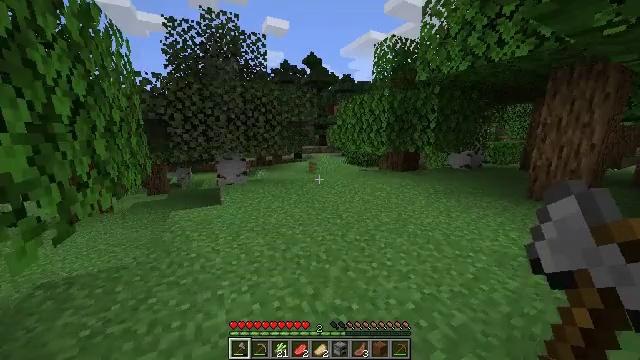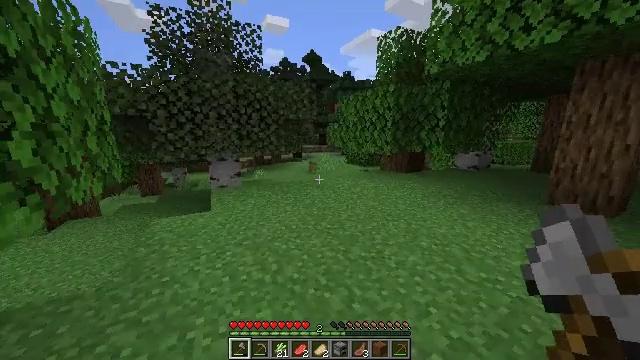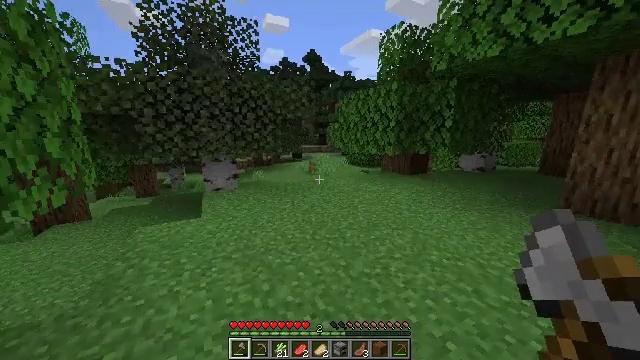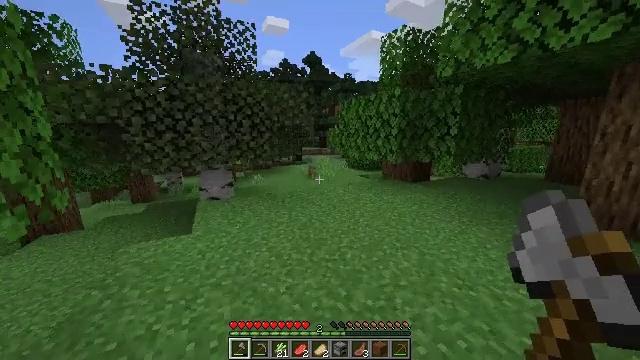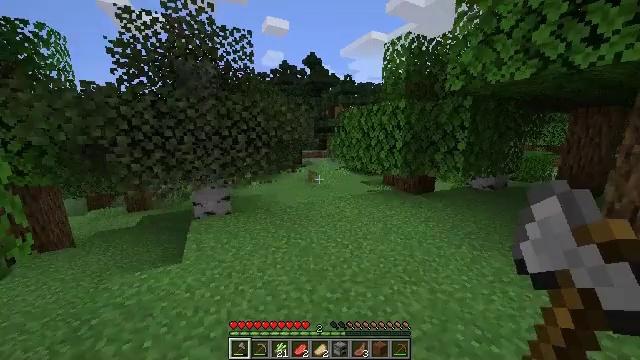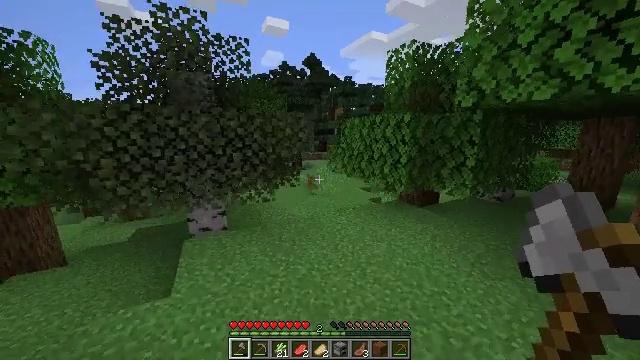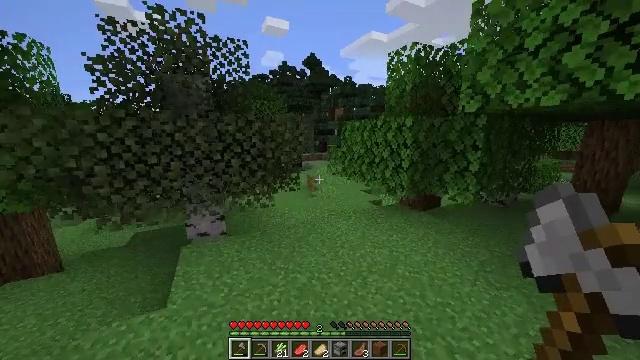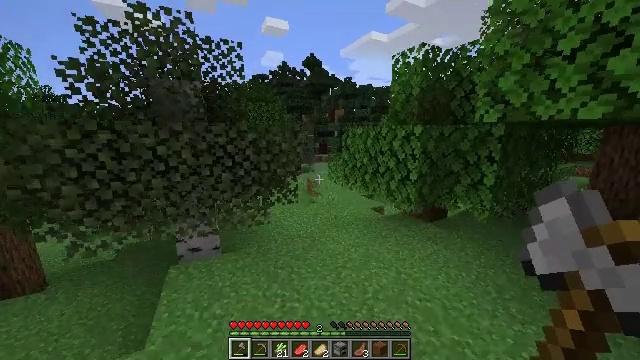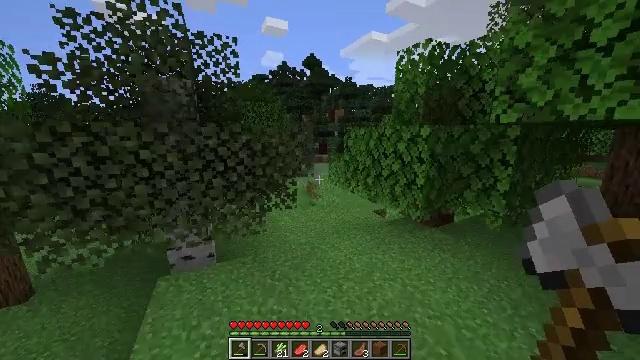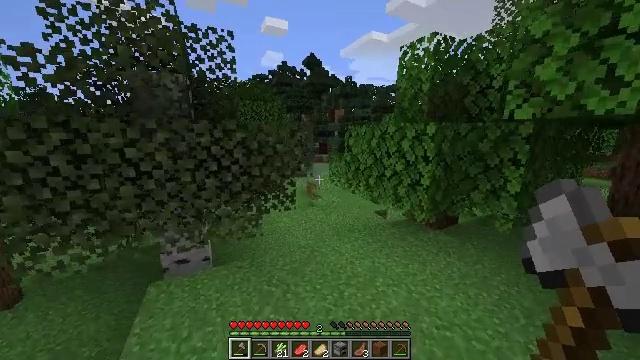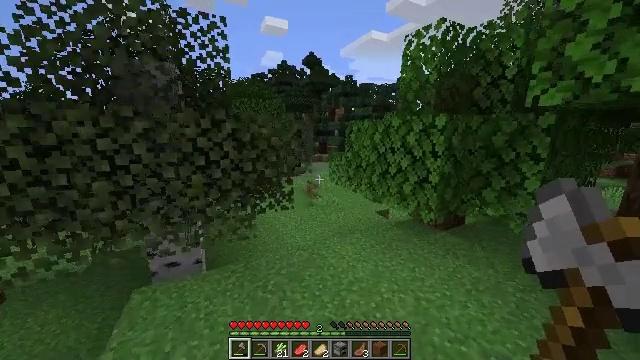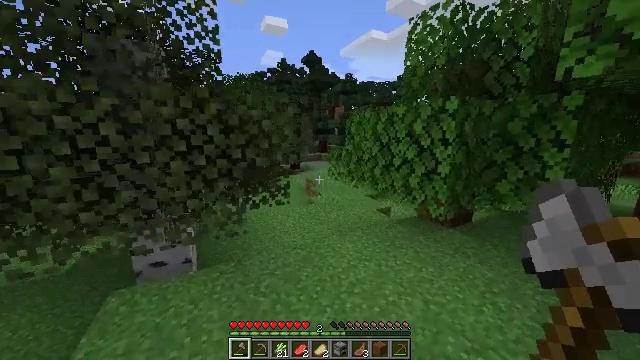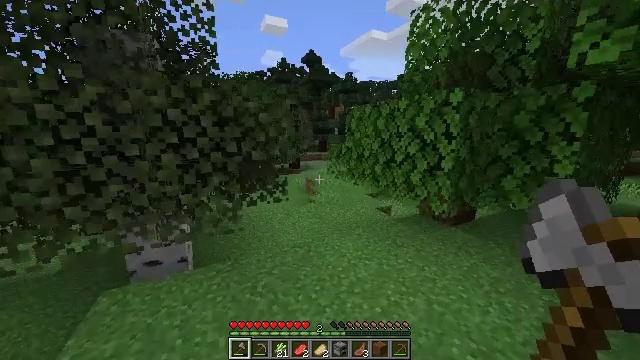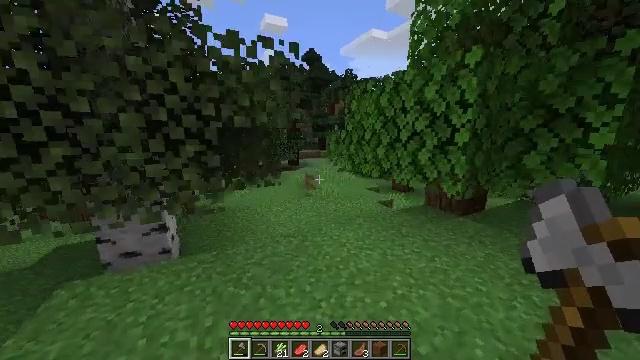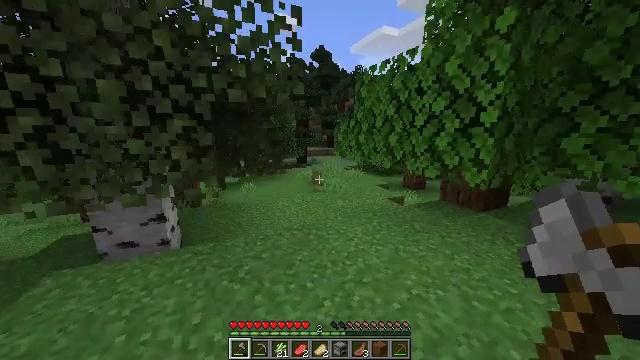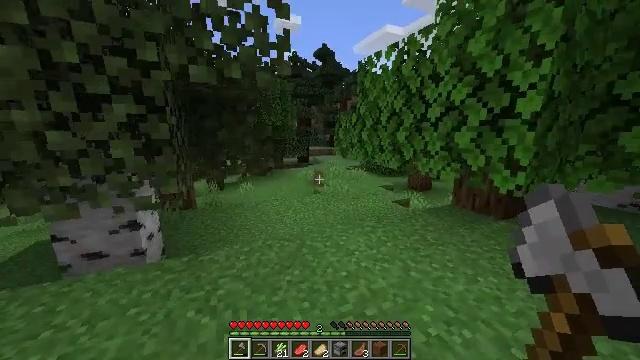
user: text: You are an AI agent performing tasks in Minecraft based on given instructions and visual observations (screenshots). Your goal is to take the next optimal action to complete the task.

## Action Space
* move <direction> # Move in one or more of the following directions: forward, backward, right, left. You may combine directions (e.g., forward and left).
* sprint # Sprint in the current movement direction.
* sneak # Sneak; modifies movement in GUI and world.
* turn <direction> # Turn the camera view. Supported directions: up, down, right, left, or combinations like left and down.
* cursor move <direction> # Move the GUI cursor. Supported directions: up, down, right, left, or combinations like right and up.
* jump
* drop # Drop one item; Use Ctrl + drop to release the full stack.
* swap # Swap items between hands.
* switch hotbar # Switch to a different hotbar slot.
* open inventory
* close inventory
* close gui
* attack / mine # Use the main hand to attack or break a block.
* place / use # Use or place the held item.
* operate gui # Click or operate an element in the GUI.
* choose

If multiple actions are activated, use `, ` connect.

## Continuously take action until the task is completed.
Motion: motion action
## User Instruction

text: Harvest the brown mushroom.
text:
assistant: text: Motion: move forward, sprint
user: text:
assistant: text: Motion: move forward, sprint
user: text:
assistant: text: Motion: move forward, sprint, jump
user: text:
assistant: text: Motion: move forward, sprint, jump
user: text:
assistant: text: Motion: move forward, sprint
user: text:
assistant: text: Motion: move forward, sprint
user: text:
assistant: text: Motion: move forward, sprint
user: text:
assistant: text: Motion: move forward, sprint
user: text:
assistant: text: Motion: move forward, sprint
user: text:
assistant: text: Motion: move forward and move right, sprint
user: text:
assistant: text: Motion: move forward and move right, sprint
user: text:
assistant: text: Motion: move forward and move right, sprint
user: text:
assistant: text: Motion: move forward, sprint
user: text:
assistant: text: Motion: move forward, sprint, turn left
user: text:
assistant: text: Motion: move forward, sprint
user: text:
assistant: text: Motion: move forward, sprint
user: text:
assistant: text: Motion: move forward, sprint, turn left
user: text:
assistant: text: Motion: move forward, sprint, turn left
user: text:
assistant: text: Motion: move forward, sprint
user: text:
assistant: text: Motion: move forward, sprint
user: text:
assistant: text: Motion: move forward, sprint
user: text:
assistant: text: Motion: move forward and move right, sprint
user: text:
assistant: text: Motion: move forward and move right, sprint, turn left
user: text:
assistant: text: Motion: move forward and move right, sprint, turn left
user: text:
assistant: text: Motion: move forward, sprint
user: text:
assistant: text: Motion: move forward, sprint
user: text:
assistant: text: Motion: move forward, sprint
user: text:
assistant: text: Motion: move forward, sprint
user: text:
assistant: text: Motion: move forward, sprint, turn left
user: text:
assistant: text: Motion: move forward, sprint, turn left